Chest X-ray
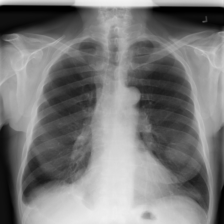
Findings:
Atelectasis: negative
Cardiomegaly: negative
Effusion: negative
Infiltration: positive
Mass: positive
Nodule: negative
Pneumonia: negative
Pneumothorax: negative
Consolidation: negative
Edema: negative
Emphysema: negative
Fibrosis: negative
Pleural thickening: negative
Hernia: negative